Question: I'm doing an app that retrives data from a server and show it in a view using a tableview.
What i'd really like to do is a view showing the content like images side by side. Just like this image:

Is there some native iOS component like TableView, spefic to this concept? What should be the better approach to get to this?
Thanks!
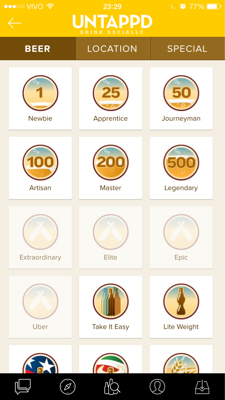
Answer: Yep, take a look at <URL>. It's sort of like a generalized tableview that can support a number of scrolling layout types.
For the mockup that you posted, you'll probably want to use a <URL> configured with the cell size and horizontal/vertical spacing you need.